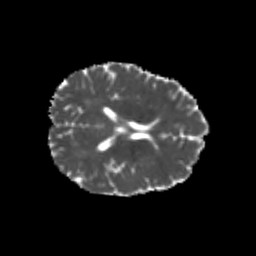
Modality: MD
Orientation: axial
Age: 23
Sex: female
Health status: healthy
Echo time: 0.074 s